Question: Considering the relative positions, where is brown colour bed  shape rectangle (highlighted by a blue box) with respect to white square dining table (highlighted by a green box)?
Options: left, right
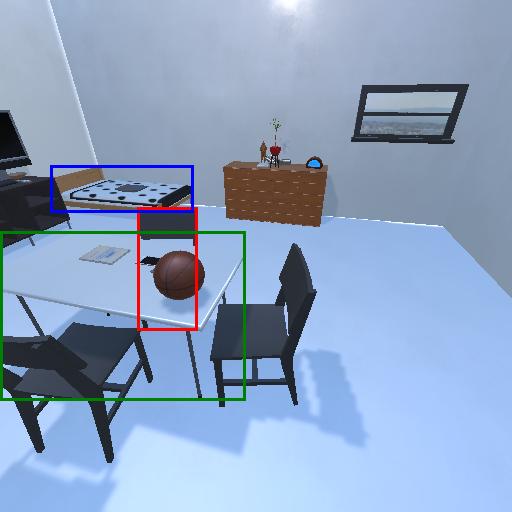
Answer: left